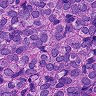
Metastatic tissue present: yes